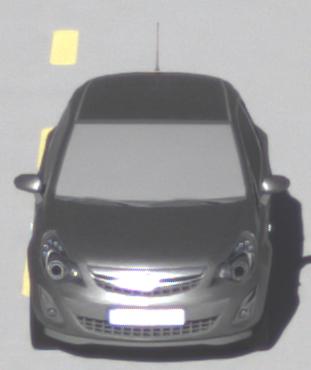
Make: Opel
Model: Corsa 1.2
Detailed model: Corsa (D)
Model produced from: 2011/01
Model produced until: 2014/08
Doors: 3
Color: gray
Road condition: wet road
Daytime: morning or afternoon
Contrast: high contrast